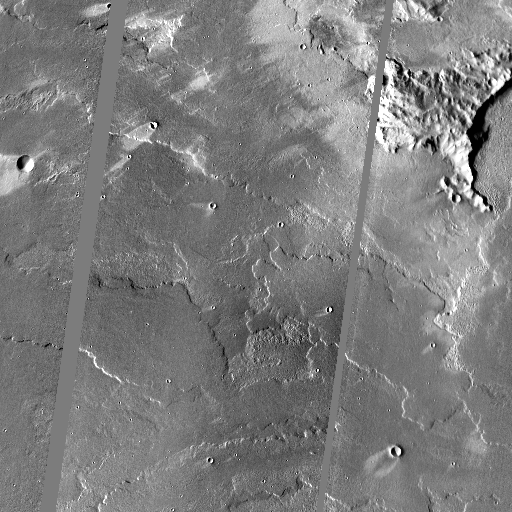
Crater classes present: Background, Other